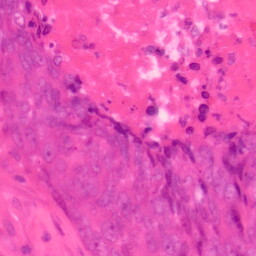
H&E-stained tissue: Colon